Question: I am doing image Read/Copy operations in WPF application. Please look at following piece of code:
'''
try
{
if (sourceDir != "")
File.Copy(sourceDir, Path.Combine(backupDir, ecode + ".jpg"), true);
}
catch (Exception exx)
{
MessageBox.Show(exx.ToString());
}
'''
Now let explain problem with a scenario: First time when this code executes the 'sourceDir' and 'Path.Combine(backupDir, ecode + ".jpg")' values are:
="C:\Users\Public\Pictures\Sample Pictures\Desert.jpg"
="D:\IEPL-archives-Do not Modify\DATA\654.jpg"
It works fine for the first time and file is being copied to its destination folder.
But for the second time when this code executes with following values:
="C:\Users\Public\Pictures\Sample Pictures\Penguins.jpg"
="D:\IEPL-archives-Do not Modify\DATA\654.jpg"
It throws following exception:

I am also displaying same image in UI, that is causing this exception. Here is the code which displays the image in UI:
'''
image1.Source = new BitmapImage(new Uri(GetPicture(txtBarcode.Text), UriKind.RelativeOrAbsolute));
private string GetPicture(string _eid)
{
string picname = "";
if (File.Exists(@"D:\IEPL-archives-Do not Modify\DATA\" + _eid + ".jpg"))
picname = @"D:\IEPL-archives-Do not Modify\DATA\" + _eid + ".jpg";
else if (File.Exists(@"D:\IEPL-archives-Do not Modify\DATA\" + _eid + ".jpeg"))
picname = @"D:\IEPL-archives-Do not Modify\DATA\" + _eid + ".jpeg";
else if (File.Exists(@"D:\IEPL-archives-Do not Modify\DATA\" + _eid + ".png"))
picname = @"D:\IEPL-archives-Do not Modify\DATA\" + _eid + ".png";
else if (File.Exists(@"D:\IEPL-archives-Do not Modify\DATA\" + _eid + ".gif"))
picname = @"D:\IEPL-archives-Do not Modify\DATA\" + _eid + ".gif";
else if (File.Exists(@"D:\IEPL-archives-Do not Modify\DATA\" + _eid + ".JPG"))
picname = @"D:\IEPL-archives-Do not Modify\DATA\" + _eid + ".JPG";
else if (File.Exists(@"D:\IEPL-archives-Do not Modify\DATA\" + _eid + ".JPEG"))
picname = @"D:\IEPL-archives-Do not Modify\DATA\" + _eid + ".JPEG";
else if (File.Exists(@"D:\IEPL-archives-Do not Modify\DATA\" + _eid + ".PNG"))
picname = @"D:\IEPL-archives-Do not Modify\DATA\" + _eid + ".PNG";
else if (File.Exists(@"D:\IEPL-archives-Do not Modify\DATA\" + _eid + ".GIF"))
picname = @"D:\IEPL-archives-Do not Modify\DATA\" + _eid + ".GIF";
else
picname = @"Images\defaultPicture.jpg";
return picname;
}
'''
Please suggest how can i modify the code so that this conflict will not arise?
Thanks
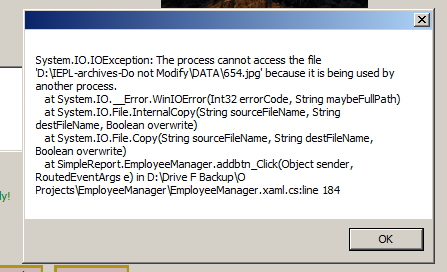
Answer: You should load the image into memory using 'BitmapCacheOption.OnLoad'. That will release the lock on the file.
'''
BitmapImage bi = new BitmapImage();
bi.BeginInit();
bi.CacheOption = BitmapCacheOption.OnLoad;
bi.UriSource = new Uri(GetPicture(txtBarcode.Text), UriKind.RelativeOrAbsolute);
// End initialization.
bi.EndInit();
image1.Source = bi;
'''